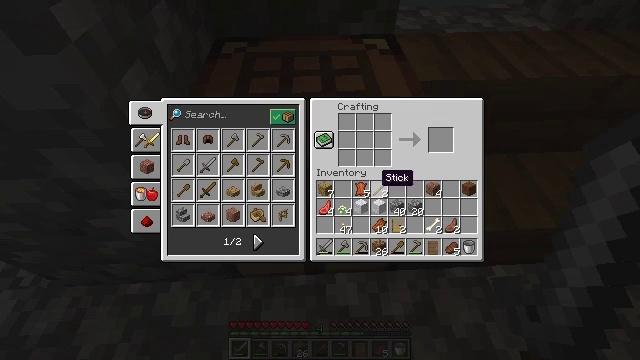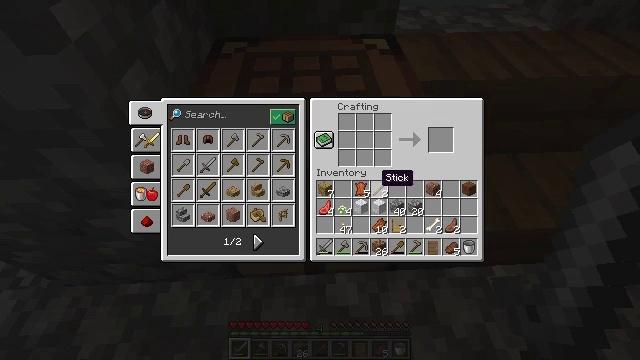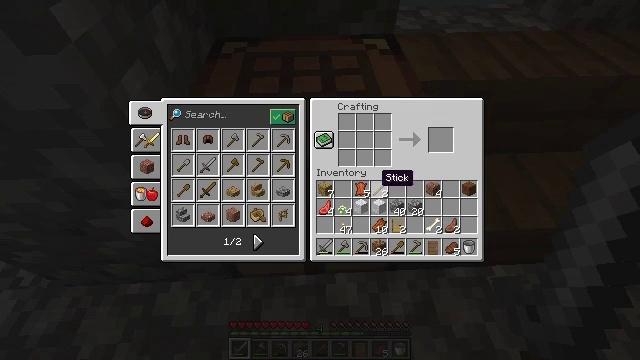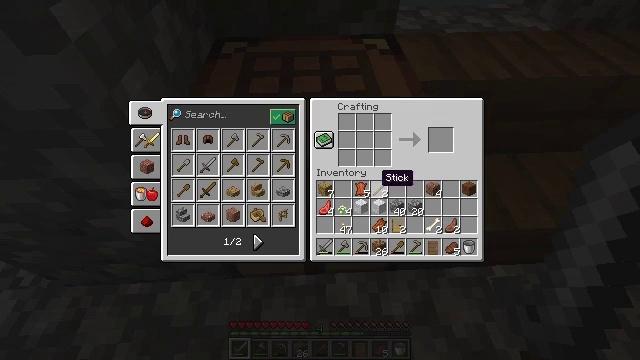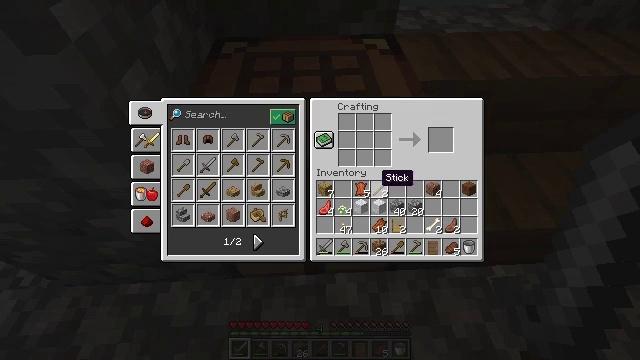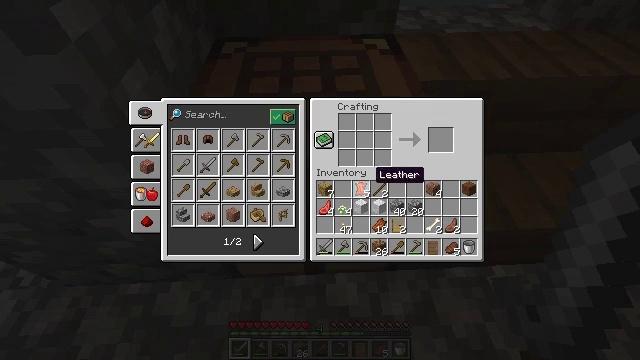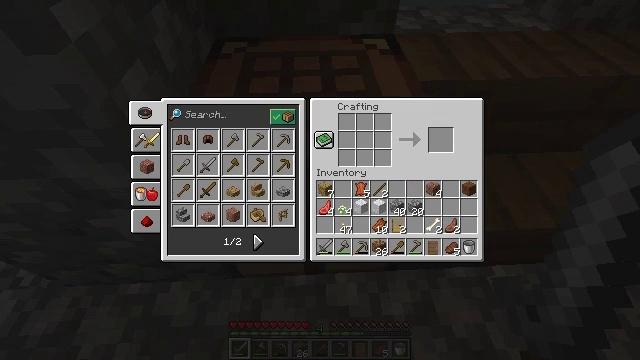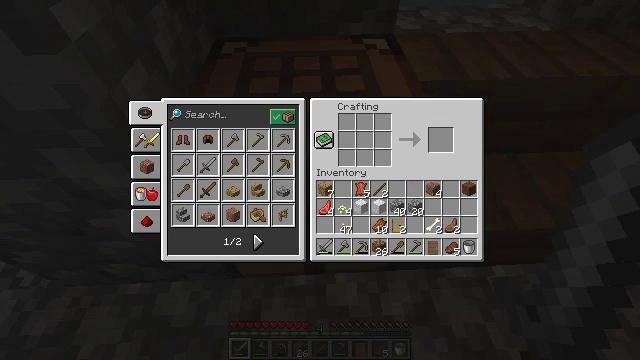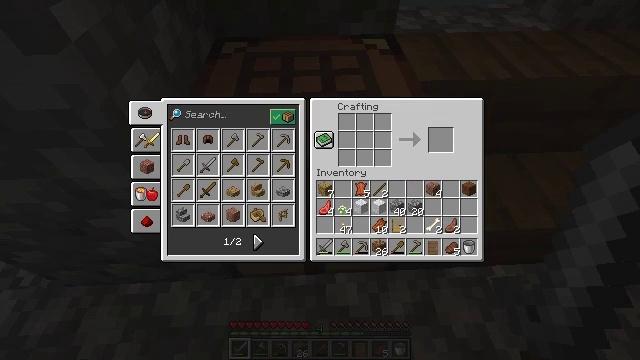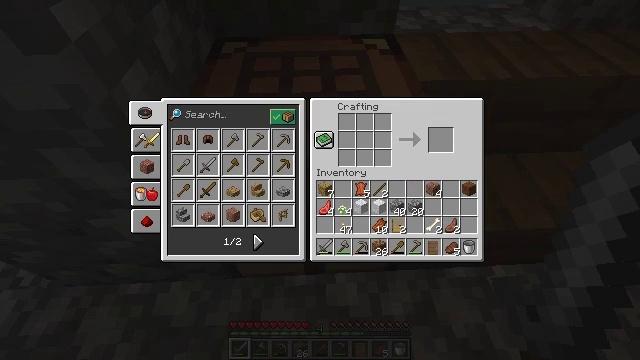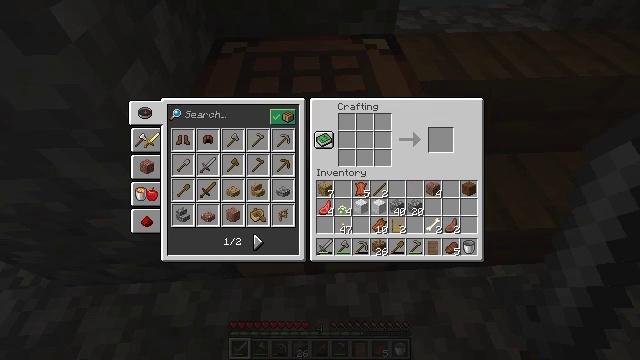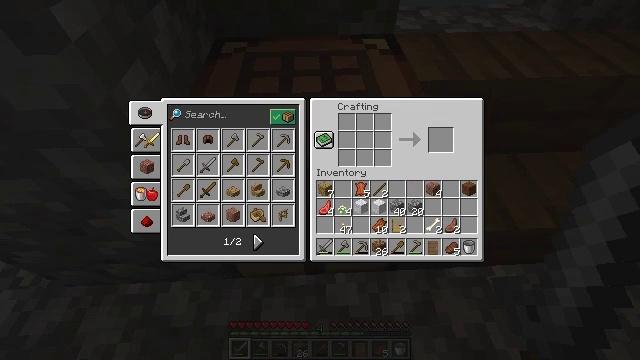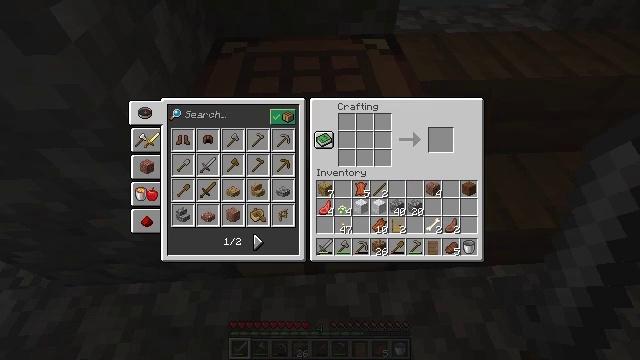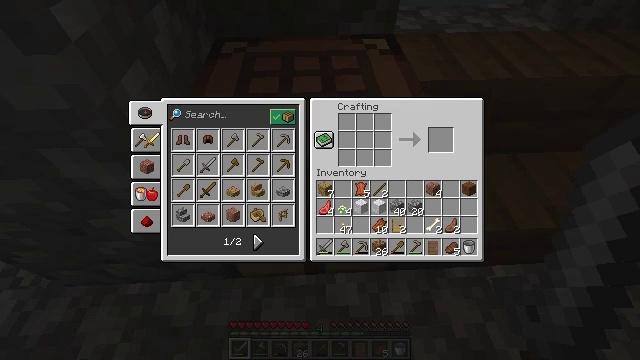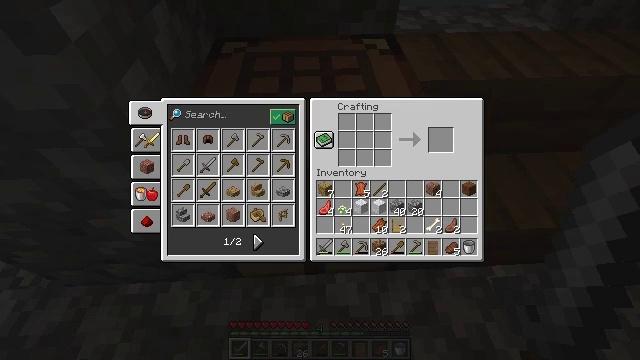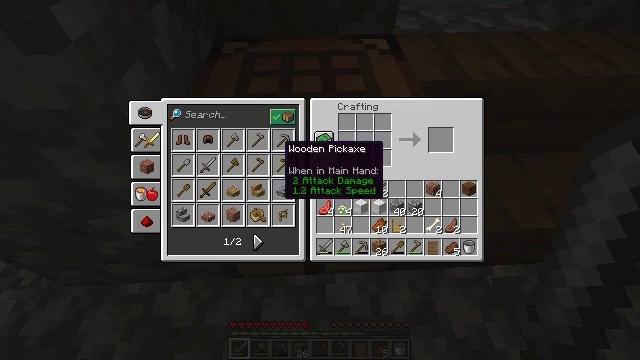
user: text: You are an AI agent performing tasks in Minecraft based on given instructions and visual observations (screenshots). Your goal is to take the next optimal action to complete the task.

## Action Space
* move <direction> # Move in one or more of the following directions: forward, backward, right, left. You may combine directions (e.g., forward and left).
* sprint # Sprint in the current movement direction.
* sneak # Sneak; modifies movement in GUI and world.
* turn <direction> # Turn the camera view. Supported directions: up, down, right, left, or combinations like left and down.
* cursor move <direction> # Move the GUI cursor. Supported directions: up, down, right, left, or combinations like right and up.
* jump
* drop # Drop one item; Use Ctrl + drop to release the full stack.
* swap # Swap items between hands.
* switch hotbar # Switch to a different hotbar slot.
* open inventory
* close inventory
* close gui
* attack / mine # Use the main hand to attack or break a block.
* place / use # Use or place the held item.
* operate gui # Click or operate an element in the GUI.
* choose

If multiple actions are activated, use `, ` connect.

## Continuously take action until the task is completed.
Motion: motion action
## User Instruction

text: Attack the spruce door to gather it.
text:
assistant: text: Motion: no_op
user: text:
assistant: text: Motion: no_op
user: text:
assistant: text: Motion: no_op
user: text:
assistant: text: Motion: no_op
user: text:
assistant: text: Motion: no_op
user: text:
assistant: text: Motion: cursor move left and up
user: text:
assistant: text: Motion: cursor move left
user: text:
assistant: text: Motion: no_op
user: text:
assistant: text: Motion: cursor move left
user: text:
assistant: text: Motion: no_op
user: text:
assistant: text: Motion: no_op
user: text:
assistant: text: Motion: no_op
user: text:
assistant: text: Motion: no_op
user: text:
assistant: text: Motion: cursor move left
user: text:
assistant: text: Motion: cursor move left
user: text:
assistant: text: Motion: no_op
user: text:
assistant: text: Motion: no_op
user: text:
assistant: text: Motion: no_op
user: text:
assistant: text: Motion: cursor move down
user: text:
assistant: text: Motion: cursor move right and down
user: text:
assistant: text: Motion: cursor move left and down
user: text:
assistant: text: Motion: cursor move left
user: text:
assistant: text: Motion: cursor move left
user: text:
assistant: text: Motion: cursor move left and up
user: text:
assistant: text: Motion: cursor move up
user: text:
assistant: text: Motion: cursor move right and up
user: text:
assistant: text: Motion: no_op
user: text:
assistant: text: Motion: no_op
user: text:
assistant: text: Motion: cursor move left
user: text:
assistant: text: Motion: no_op